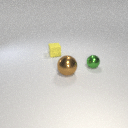
large brown metal sphere in front of small yellow rubber cube